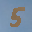
Label: 5